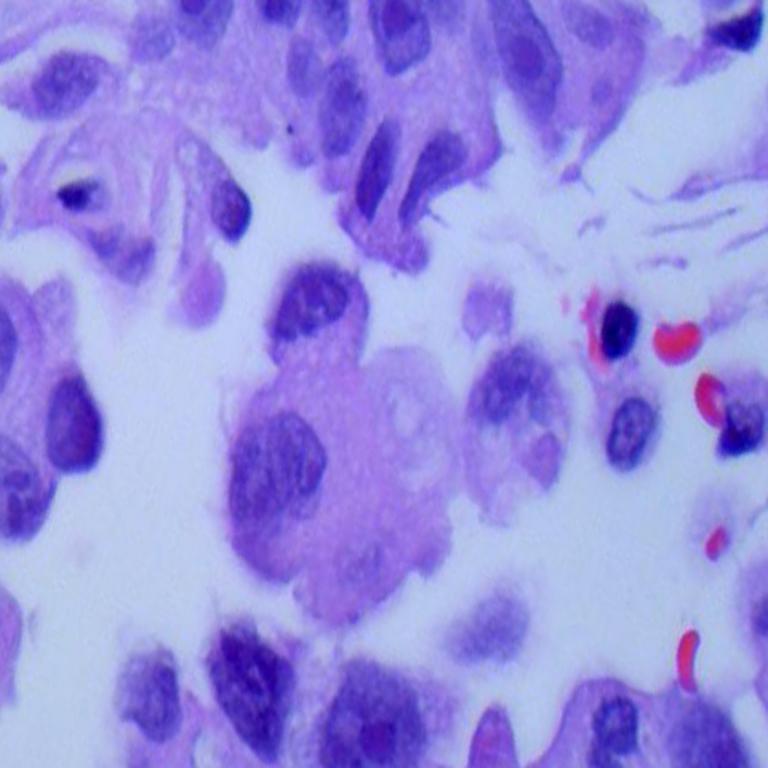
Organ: lung
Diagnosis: adenocarcinomas